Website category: book
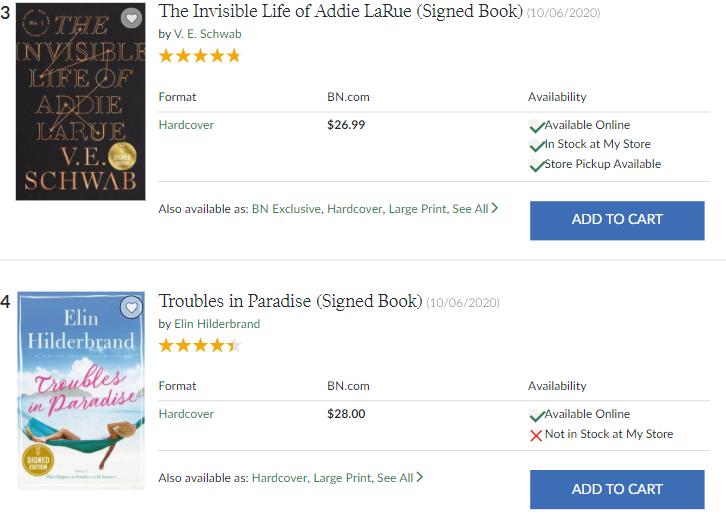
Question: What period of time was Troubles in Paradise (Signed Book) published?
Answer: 10/06/2020

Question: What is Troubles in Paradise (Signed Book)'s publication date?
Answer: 10/06/2020

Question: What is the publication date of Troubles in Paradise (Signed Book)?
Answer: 10/06/2020

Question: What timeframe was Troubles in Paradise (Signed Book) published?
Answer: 10/06/2020

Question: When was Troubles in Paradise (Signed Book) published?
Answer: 10/06/2020

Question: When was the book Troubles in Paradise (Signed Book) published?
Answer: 10/06/2020

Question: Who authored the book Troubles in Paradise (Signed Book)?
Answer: Elin Hilderbrand

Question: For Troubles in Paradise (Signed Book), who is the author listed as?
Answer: Elin Hilderbrand

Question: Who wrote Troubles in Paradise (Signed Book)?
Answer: Elin Hilderbrand

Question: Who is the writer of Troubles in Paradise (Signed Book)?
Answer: Elin Hilderbrand

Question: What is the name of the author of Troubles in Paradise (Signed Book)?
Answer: Elin Hilderbrand

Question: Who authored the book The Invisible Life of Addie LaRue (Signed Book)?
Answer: V. E. Schwab

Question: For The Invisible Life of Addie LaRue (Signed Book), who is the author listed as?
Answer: V. E. Schwab

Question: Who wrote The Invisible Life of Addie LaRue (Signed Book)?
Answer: V. E. Schwab

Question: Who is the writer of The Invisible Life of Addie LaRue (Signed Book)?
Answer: V. E. Schwab

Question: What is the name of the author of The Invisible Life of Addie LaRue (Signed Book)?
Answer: V. E. Schwab

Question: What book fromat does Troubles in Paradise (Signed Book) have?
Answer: Hardcover

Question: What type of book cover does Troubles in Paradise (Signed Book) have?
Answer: Hardcover

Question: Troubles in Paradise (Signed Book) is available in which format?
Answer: Hardcover

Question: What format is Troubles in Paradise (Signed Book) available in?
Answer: Hardcover

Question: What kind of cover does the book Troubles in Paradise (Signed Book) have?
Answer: Hardcover

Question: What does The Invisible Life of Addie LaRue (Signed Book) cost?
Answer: $26.99

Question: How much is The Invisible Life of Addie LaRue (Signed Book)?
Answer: $26.99

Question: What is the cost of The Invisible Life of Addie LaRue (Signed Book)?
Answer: $26.99

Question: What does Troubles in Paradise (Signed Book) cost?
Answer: $28.00

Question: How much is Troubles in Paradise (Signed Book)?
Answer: $28.00

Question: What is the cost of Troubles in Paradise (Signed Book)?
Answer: $28.00

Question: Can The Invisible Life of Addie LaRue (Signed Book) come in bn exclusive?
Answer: yes

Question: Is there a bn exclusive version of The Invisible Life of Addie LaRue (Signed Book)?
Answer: yes

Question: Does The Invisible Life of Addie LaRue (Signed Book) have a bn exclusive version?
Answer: yes

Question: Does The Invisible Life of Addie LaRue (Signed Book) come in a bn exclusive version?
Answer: yes

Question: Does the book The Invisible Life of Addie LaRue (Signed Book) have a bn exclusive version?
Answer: yes

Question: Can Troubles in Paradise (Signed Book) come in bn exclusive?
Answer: no

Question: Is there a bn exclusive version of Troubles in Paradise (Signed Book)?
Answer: no

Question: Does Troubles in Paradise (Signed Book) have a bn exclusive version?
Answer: no

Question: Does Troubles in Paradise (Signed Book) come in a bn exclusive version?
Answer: no

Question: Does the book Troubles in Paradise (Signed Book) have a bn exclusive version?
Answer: no

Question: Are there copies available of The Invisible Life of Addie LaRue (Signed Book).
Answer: yes

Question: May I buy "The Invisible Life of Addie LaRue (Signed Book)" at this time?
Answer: yes

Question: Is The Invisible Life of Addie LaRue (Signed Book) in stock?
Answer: yes

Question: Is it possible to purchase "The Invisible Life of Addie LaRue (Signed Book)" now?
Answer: yes

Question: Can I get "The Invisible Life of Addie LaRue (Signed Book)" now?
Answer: yes

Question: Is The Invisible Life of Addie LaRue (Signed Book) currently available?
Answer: yes

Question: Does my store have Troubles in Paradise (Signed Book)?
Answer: no

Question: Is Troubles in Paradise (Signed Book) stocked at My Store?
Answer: no

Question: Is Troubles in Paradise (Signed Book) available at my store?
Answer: no

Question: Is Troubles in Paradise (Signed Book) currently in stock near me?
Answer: no

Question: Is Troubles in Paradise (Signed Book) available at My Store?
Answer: no

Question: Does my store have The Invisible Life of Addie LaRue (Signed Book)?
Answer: yes

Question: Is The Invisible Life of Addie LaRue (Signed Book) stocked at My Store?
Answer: yes

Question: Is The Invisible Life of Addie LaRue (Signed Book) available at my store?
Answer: yes

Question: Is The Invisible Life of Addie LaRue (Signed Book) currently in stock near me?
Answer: yes

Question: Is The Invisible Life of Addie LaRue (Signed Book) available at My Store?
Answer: yes

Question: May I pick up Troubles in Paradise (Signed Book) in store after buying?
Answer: no

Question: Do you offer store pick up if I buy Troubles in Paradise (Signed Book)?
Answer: no

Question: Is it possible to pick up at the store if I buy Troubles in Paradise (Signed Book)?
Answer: no

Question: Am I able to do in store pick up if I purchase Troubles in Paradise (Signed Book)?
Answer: no

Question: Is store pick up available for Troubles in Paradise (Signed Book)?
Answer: no

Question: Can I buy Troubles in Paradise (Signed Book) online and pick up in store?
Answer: no

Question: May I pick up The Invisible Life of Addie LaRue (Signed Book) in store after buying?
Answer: yes

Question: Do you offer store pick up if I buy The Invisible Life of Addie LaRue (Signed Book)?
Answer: yes

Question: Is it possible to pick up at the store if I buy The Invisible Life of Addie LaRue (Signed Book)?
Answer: yes

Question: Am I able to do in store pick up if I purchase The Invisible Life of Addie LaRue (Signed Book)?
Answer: yes

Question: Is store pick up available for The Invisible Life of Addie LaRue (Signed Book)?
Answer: yes